Question: I'm trying to automate a process where someone manually converts a code to a digital one.

Then I started reading about OCR. So I installed tesseract OCR and tried it on some images. It doesn't even detect something close to the code.
I figured after reading some questions on stackoverflow, that the images need some preprocessing like skewing the image to a horizontal one, which can been done by openCV for example.
Now my questions are:
- -
I hope someone can help me!
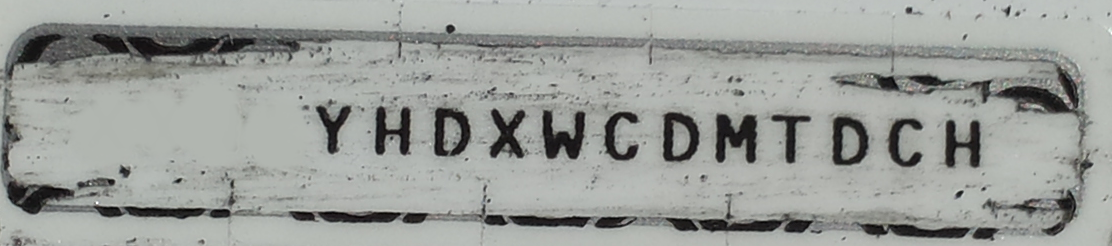
Answer: I have decided to capture the whole card instead of the code only. By capturing the whole card it is possible to transform it to a plain perspective and then I could easily get the "code" region.
Also I learned a lot of things. Especially regarding speed. This function is slow on high resolution images. It can take up to 10 seconds with a size of 3264 x 1836.
What I did to speed things up, is re-sizing the input matrix by a factor of '1 / 4'. Which makes it '4^2' times faster and gave me a minimal lose of precision. The next step is scaling the quadrangle which we found back to the normal size. So that we can transform the quadrangle to a plain perspective using the original source.
The code I created for detecting the largest area is heavily based on code I found on stackoverflow. Unfortunately they didn't work as expected for me, so I combined more code snippets and modified a lot.
This is what I got:
'''
private static double angle(Point p1, Point p2, Point p0 ) {
double dx1 = p1.x - p0.x;
double dy1 = p1.y - p0.y;
double dx2 = p2.x - p0.x;
double dy2 = p2.y - p0.y;
return (dx1 * dx2 + dy1 * dy2) / Math.sqrt((dx1 * dx1 + dy1 * dy1) * (dx2 * dx2 + dy2 * dy2) + 1e-10);
}
private static MatOfPoint find(Mat src) throws Exception {
Mat blurred = src.clone();
Imgproc.medianBlur(src, blurred, 9);
Mat gray0 = new Mat(blurred.size(), CvType.CV_8U), gray = new Mat();
List<MatOfPoint> contours = new ArrayList<>();
List<Mat> blurredChannel = new ArrayList<>();
blurredChannel.add(blurred);
List<Mat> gray0Channel = new ArrayList<>();
gray0Channel.add(gray0);
MatOfPoint2f approxCurve;
double maxArea = 0;
int maxId = -1;
for (int c = 0; c < 3; c++) {
int ch[] = {c, 0};
Core.mixChannels(blurredChannel, gray0Channel, new MatOfInt(ch));
int thresholdLevel = 1;
for (int t = 0; t < thresholdLevel; t++) {
if (t == 0) {
Imgproc.Canny(gray0, gray, 10, 20, 3, true); // true ?
Imgproc.dilate(gray, gray, new Mat(), new Point(-1, -1), 1); // 1 ?
} else {
Imgproc.adaptiveThreshold(gray0, gray, thresholdLevel, Imgproc.ADAPTIVE_THRESH_GAUSSIAN_C, Imgproc.THRESH_BINARY, (src.width() + src.height()) / 200, t);
}
Imgproc.findContours(gray, contours, new Mat(), Imgproc.RETR_LIST, Imgproc.CHAIN_APPROX_SIMPLE);
for (MatOfPoint contour : contours) {
MatOfPoint2f temp = new MatOfPoint2f(contour.toArray());
double area = Imgproc.contourArea(contour);
approxCurve = new MatOfPoint2f();
Imgproc.approxPolyDP(temp, approxCurve, Imgproc.arcLength(temp, true) * 0.02, true);
if (approxCurve.total() == 4 && area >= maxArea) {
double maxCosine = 0;
List<Point> curves = approxCurve.toList();
for (int j = 2; j < 5; j++)
{
double cosine = Math.abs(angle(curves.get(j % 4), curves.get(j - 2), curves.get(j - 1)));
maxCosine = Math.max(maxCosine, cosine);
}
if (maxCosine < 0.3) {
maxArea = area;
maxId = contours.indexOf(contour);
//contours.set(maxId, getHull(contour));
}
}
}
}
}
if (maxId >= 0) {
return contours.get(maxId);
//Imgproc.drawContours(src, contours, maxId, new Scalar(255, 0, 0, .8), 8);
}
return null;
}
'''
You can call it like so:
'''
MathOfPoint contour = find(src);
'''
See this answer for quadrangle detection from a contour and transforming it to a plain perspective:
<URL>